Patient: sex M, age 66
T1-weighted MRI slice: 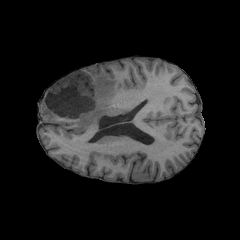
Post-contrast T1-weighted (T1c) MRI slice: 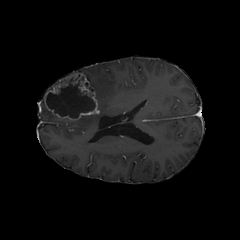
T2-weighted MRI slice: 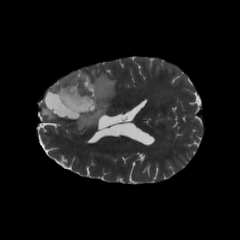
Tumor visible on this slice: yes
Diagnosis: Glioblastoma, IDH-wildtype
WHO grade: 4